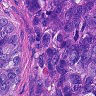
Metastatic tissue present: yes